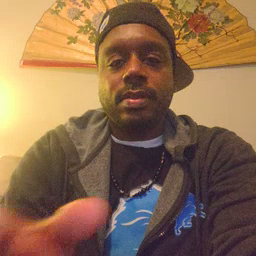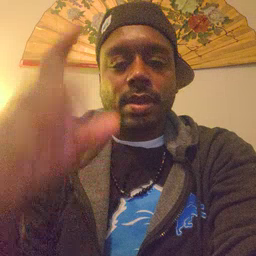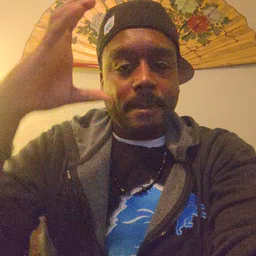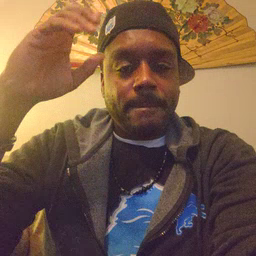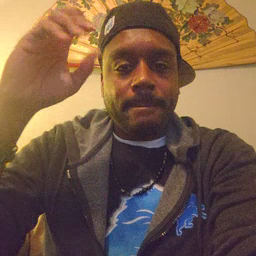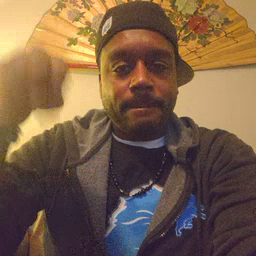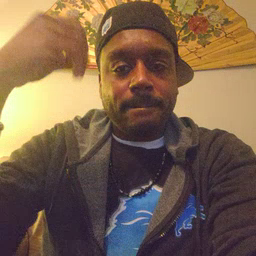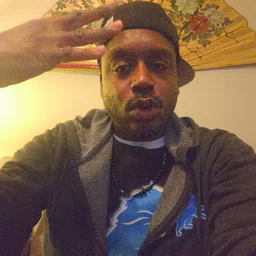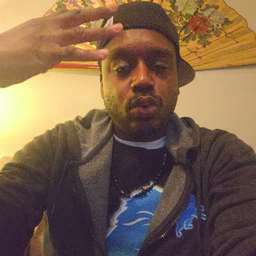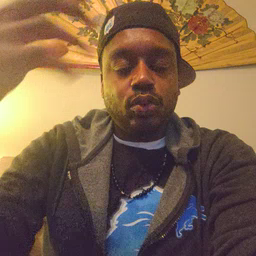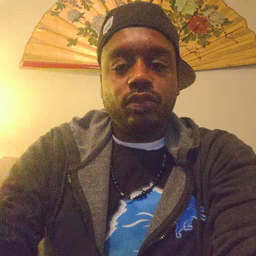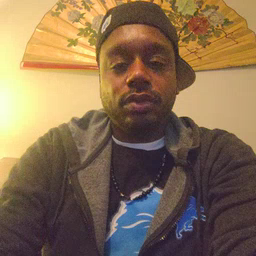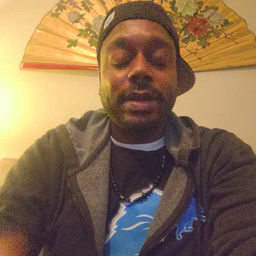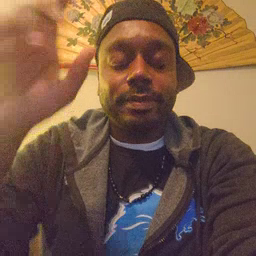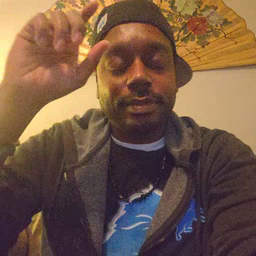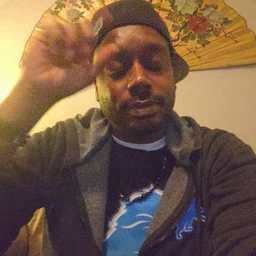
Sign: moon